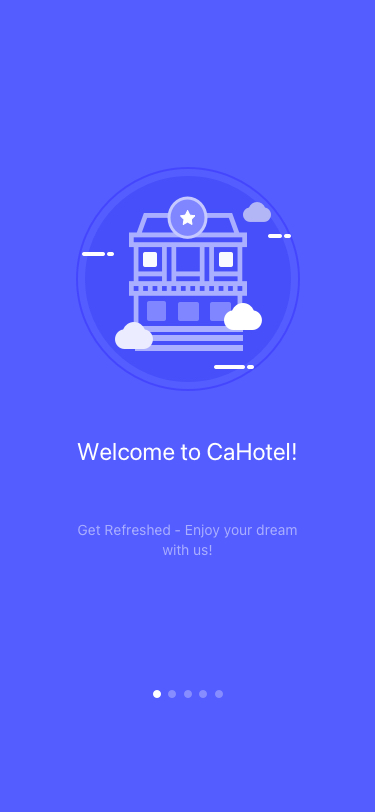
Text in this UI design:
Welcome to CaHotel!
Get Refreshed - Enjoy your dream
with us!